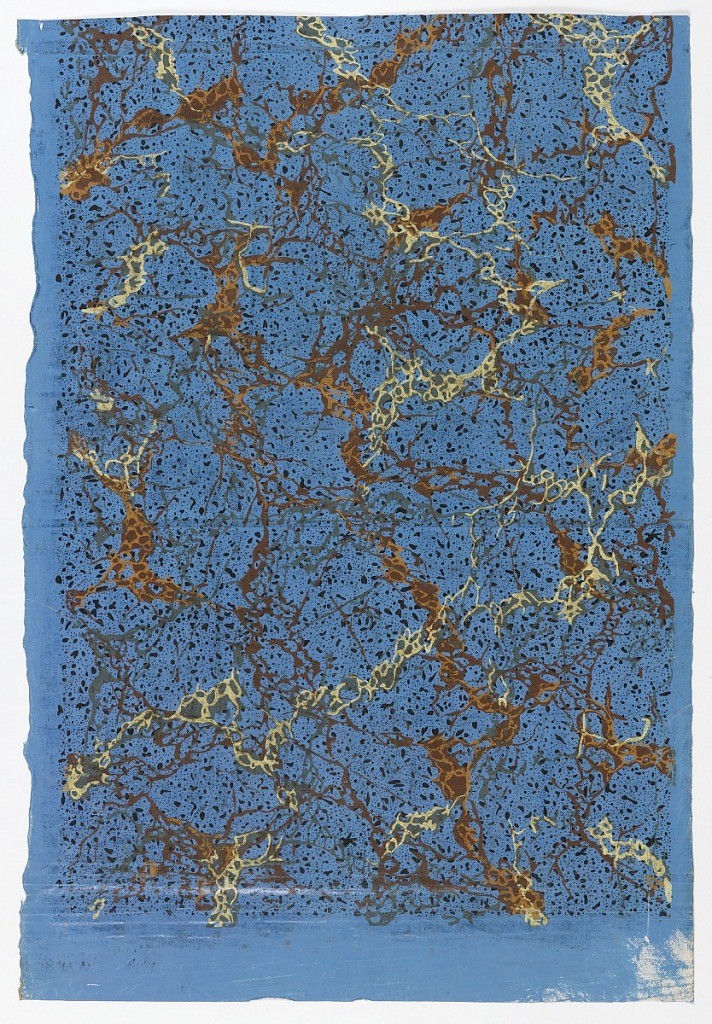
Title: Sidewall
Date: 1800–1835
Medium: Block-printed on handmade paper
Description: On blue shiny, irregularly black-dotted ground, cut stone imitation - possibly marble - with orange, brown, and yellow veining.

H# 627